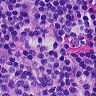
Metastatic tissue present: no